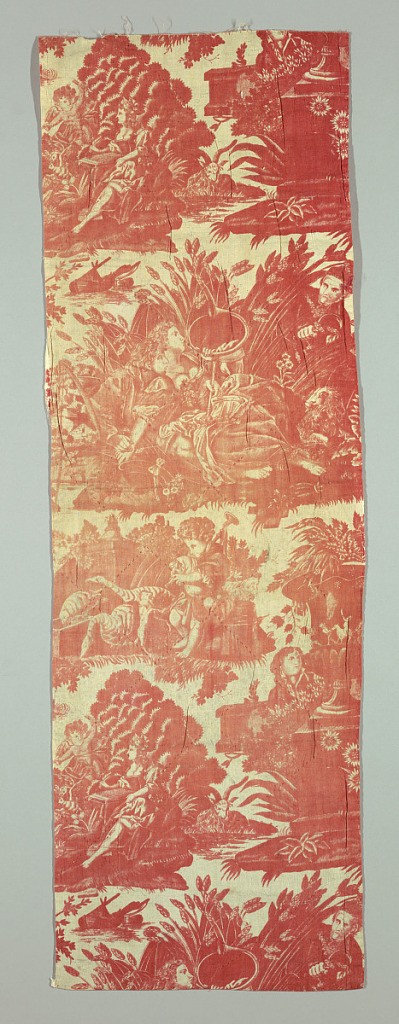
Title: Textile
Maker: Philippe Wyngaert
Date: early 19th century
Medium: cotton Technique: printed by engraved roller on plain weave
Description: Adaption of Nantes copperplate printed fabric called '1' agreable lecon.' Some vignettes have been omitted; others added. The title has been obliterated from the pillar and proportions have been changed.